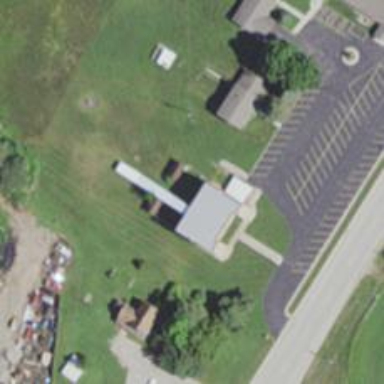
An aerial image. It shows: School.